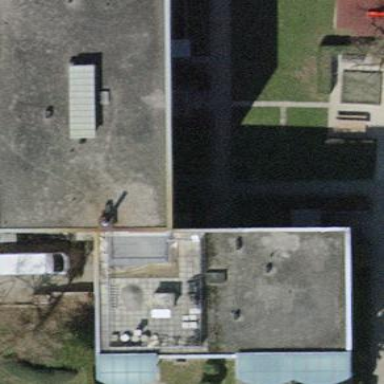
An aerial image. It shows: View of apartment building.